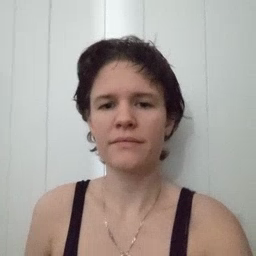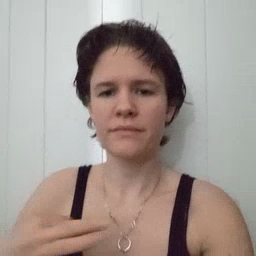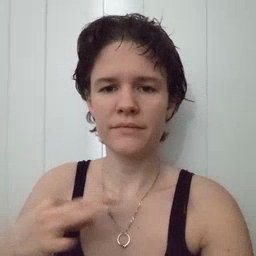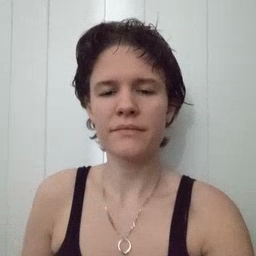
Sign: shirt